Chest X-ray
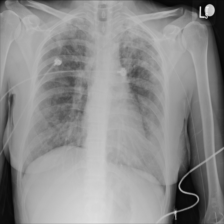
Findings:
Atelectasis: negative
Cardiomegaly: negative
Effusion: negative
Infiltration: positive
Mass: positive
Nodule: negative
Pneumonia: negative
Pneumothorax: negative
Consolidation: negative
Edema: negative
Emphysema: negative
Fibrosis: negative
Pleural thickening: negative
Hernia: negative